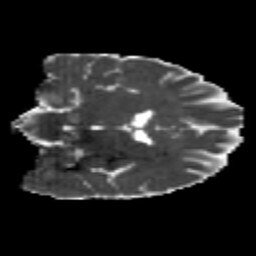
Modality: MD
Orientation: coronal
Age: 23
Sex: male
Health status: healthy
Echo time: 0.074 s